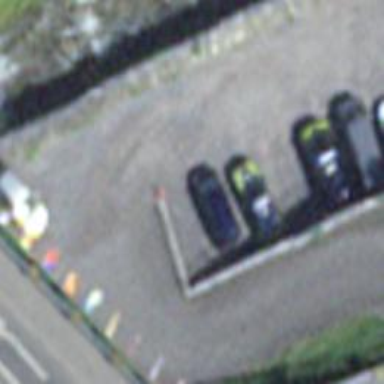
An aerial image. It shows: Parking area with surface.